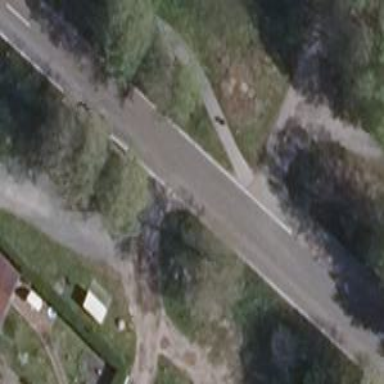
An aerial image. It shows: Tertiary road with asphalt surface.